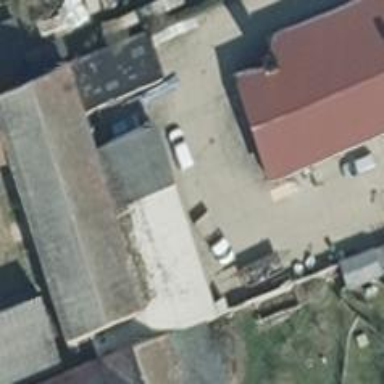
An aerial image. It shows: Commercial building.